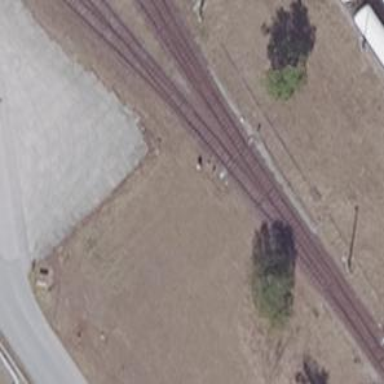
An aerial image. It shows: Railway switch.